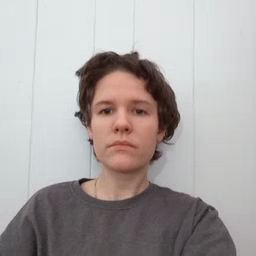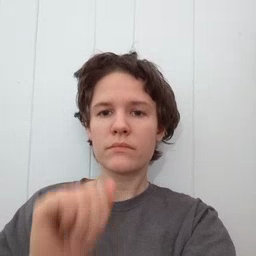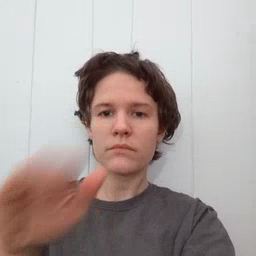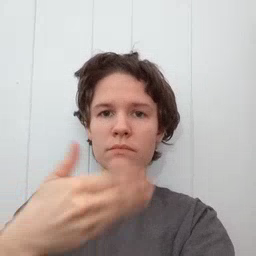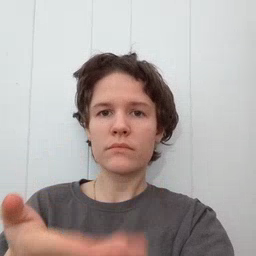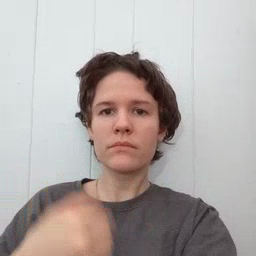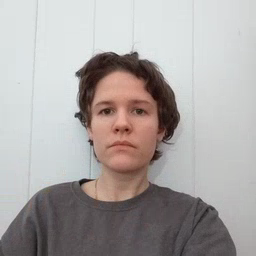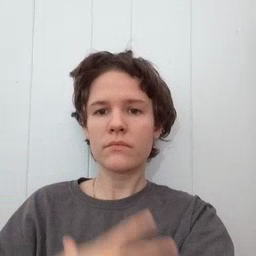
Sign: all